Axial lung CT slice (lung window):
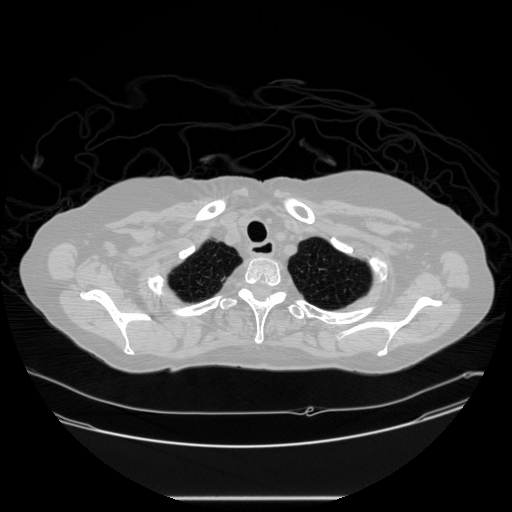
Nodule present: no